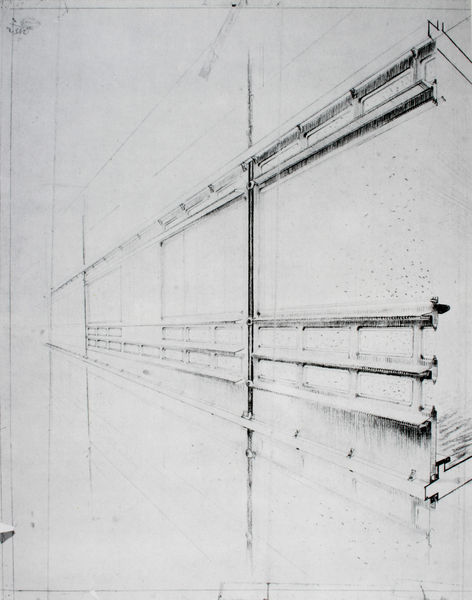
Titel: Fassadenelement vom Typ 'Voile Grille'
Künstler: Jean Prouvé
Schlagwörter: weiß, grau, schwarz, skizze, zeichnung, wand, architektur, rahmen, perspektive, studie, mauer, grafik, graphik, linien, linear, schwarzweiß, träger, teilung, t träger